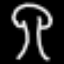
Label: mushroom